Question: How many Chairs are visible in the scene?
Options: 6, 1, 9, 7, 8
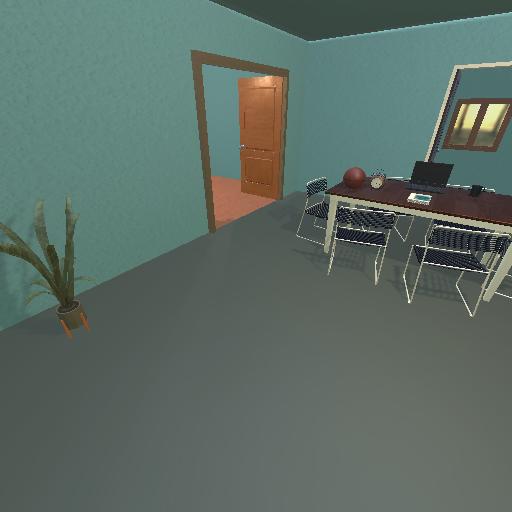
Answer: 6